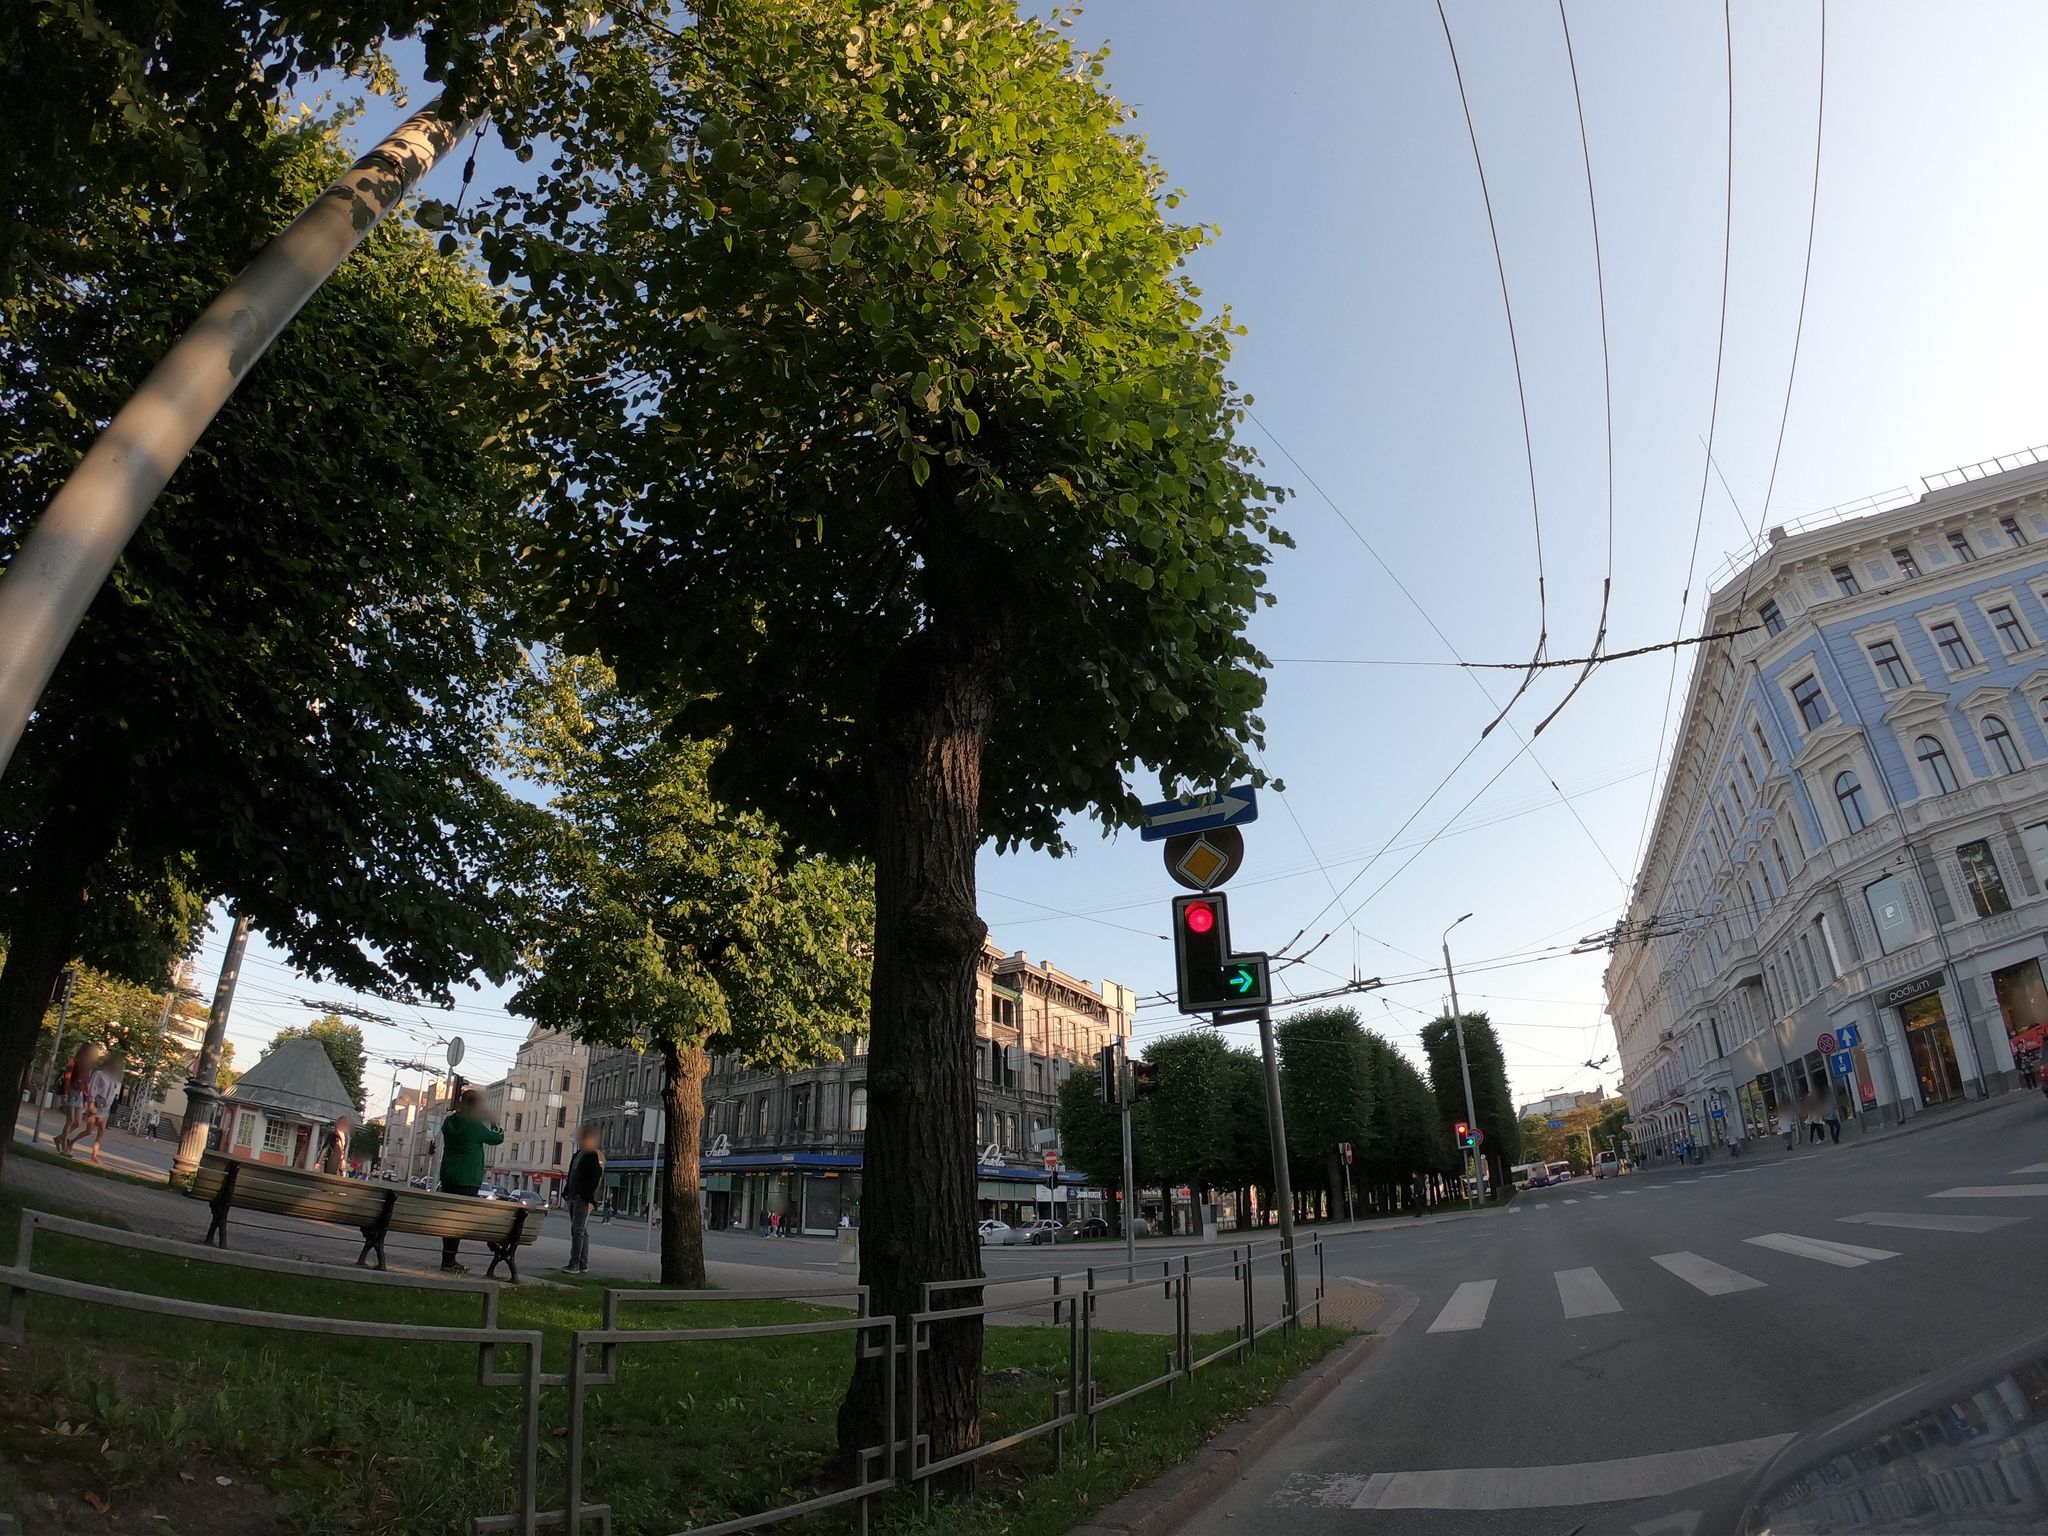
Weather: clear
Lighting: day
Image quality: good
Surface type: cycling surface
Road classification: trunk
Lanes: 3
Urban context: urban centre
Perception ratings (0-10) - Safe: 6.82, Lively: 6.85, Beautiful: 8.93, Boring: 1.78, Depressing: 2.56, Wealthy: 5.93